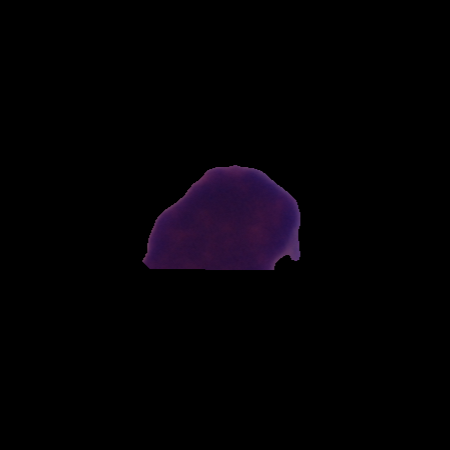
Label: cancer